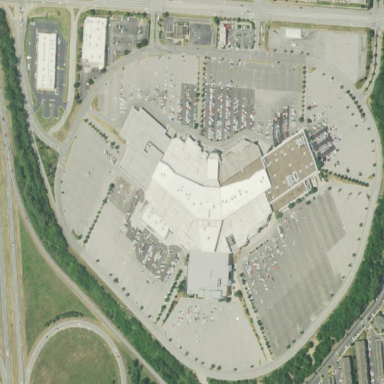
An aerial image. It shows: Retail area.